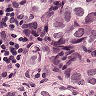
Metastatic tissue present: yes